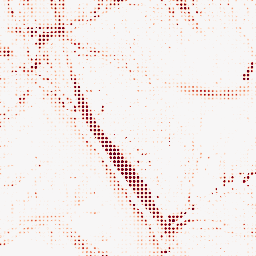
Category: morphological
Decomposition family: tophat
Decomposition parameters: size: 10
mode: white
Upsampling method: sinc_blackman
Upsampling parameters: scale: 8
kernel_size: 4
Upsampling scale: 8